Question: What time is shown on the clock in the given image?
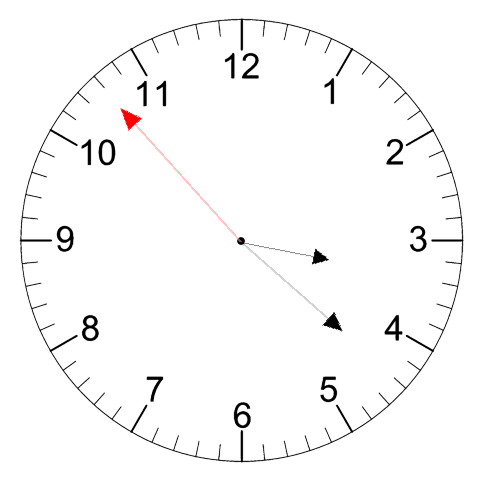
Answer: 03:21:53